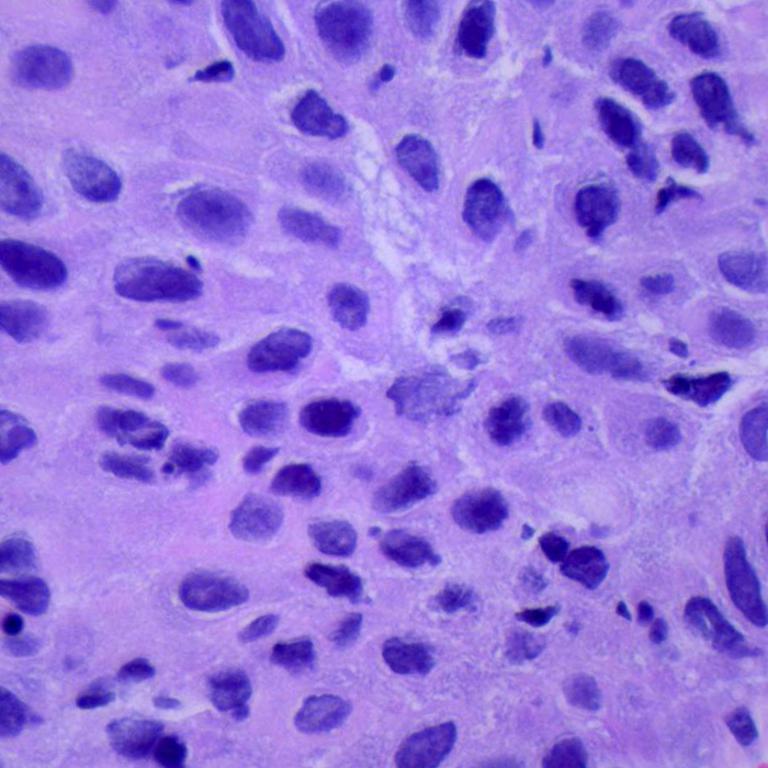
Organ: lung
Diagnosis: squamous carcinomas